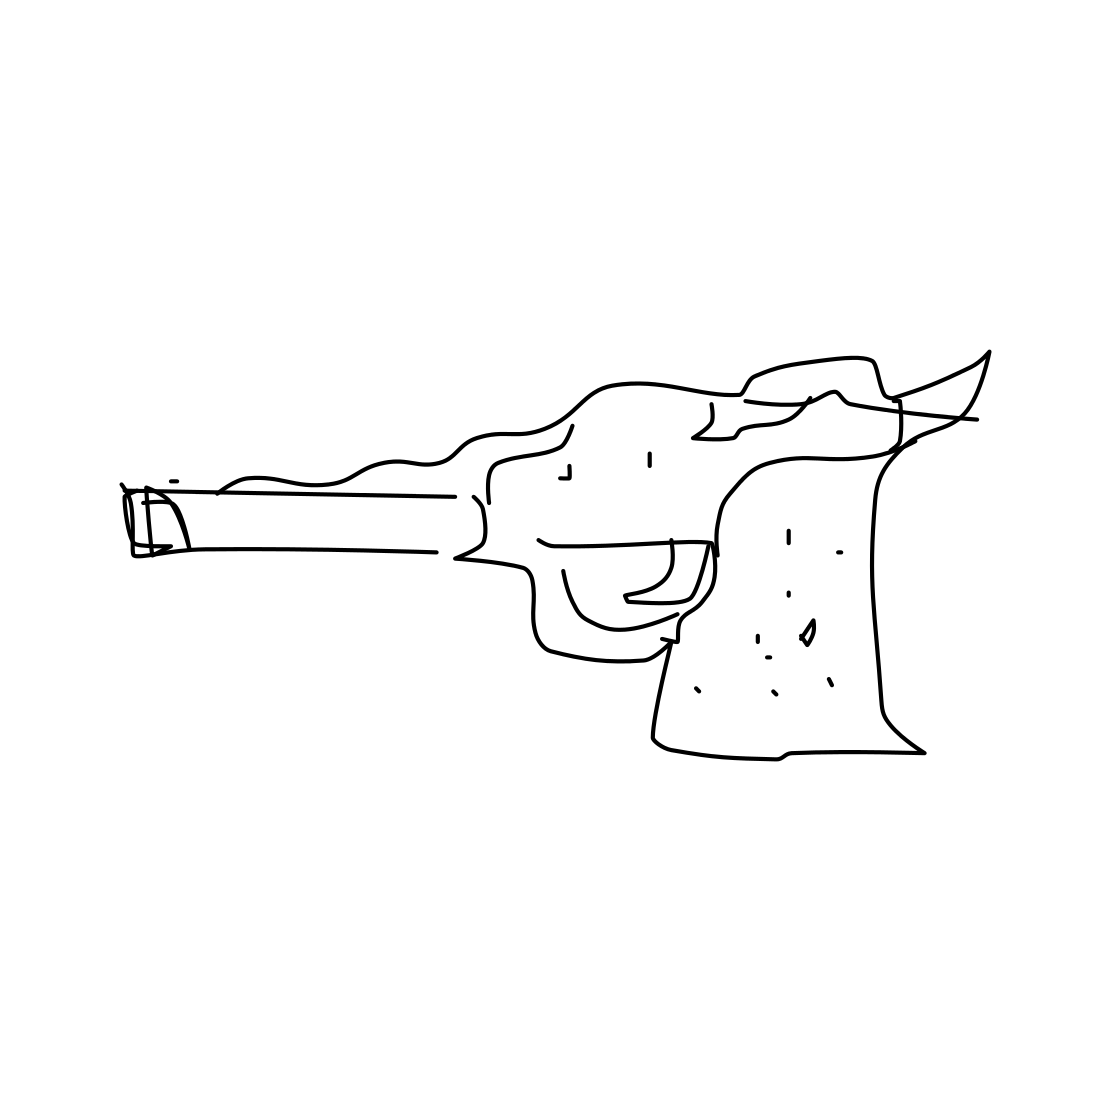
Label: revolver